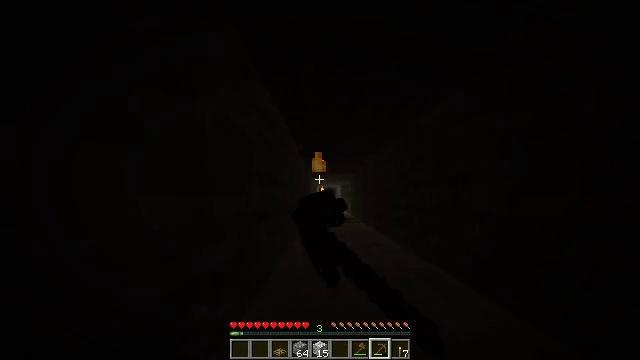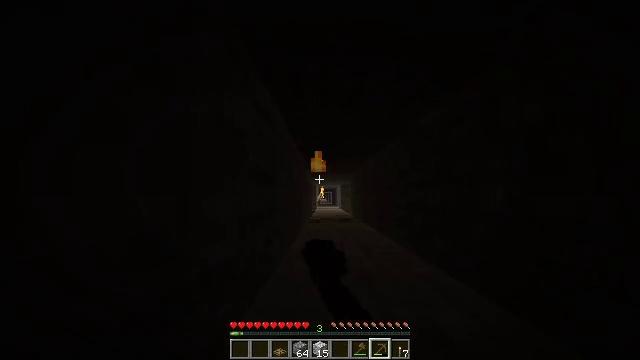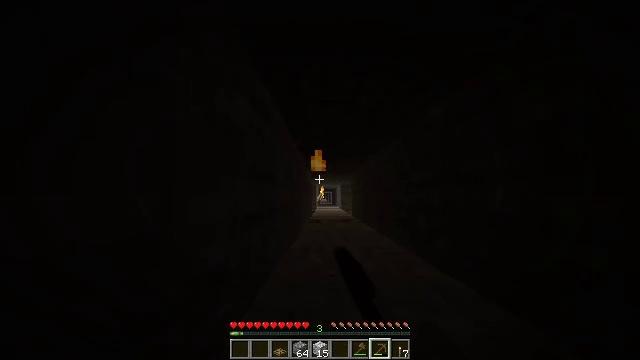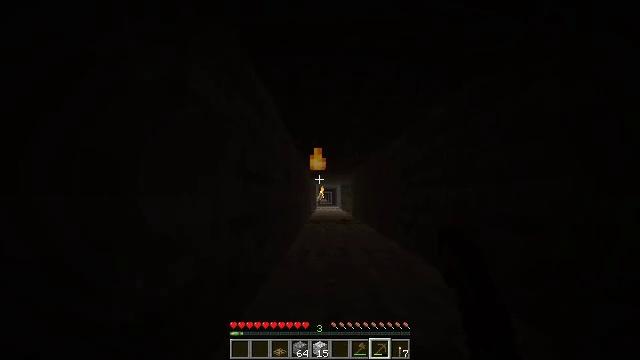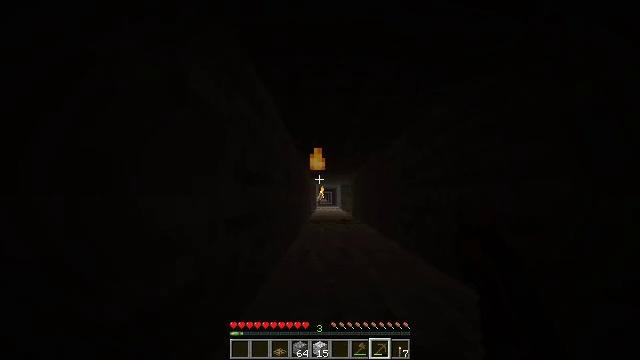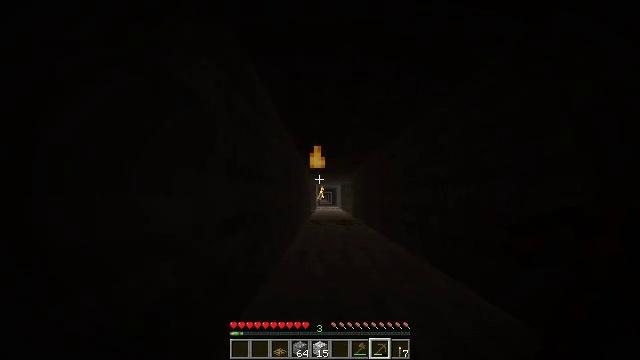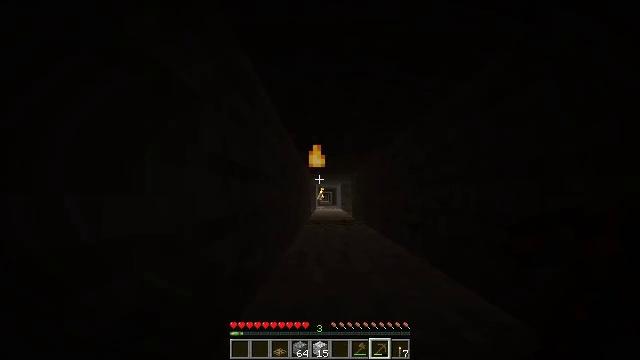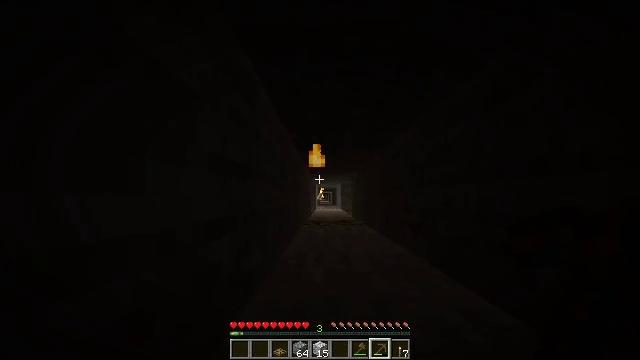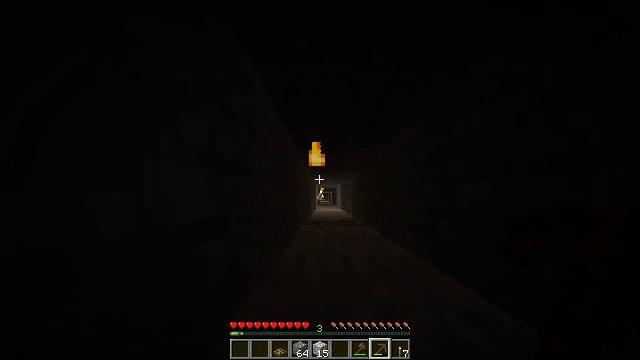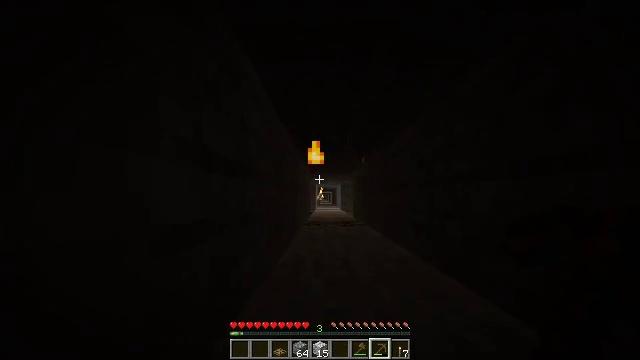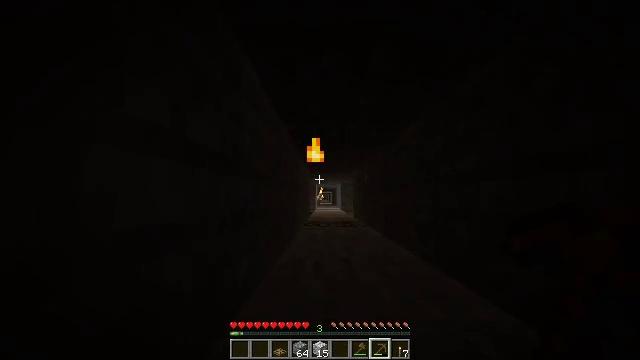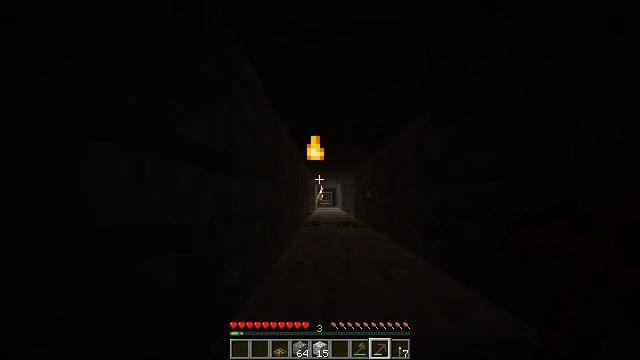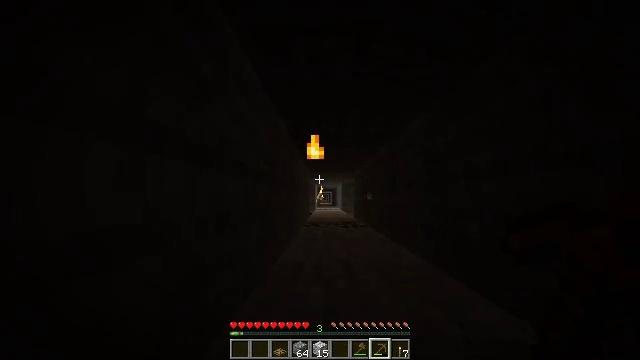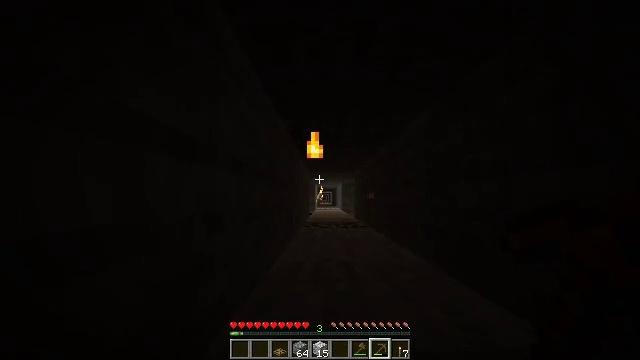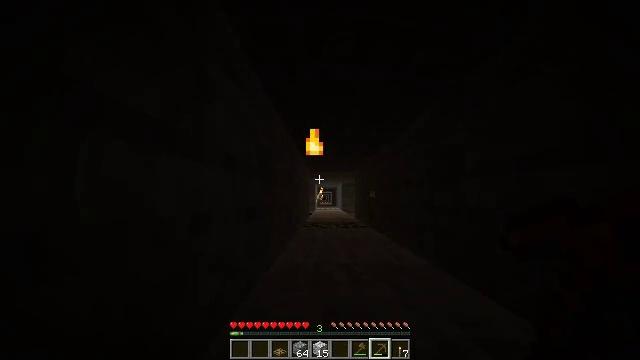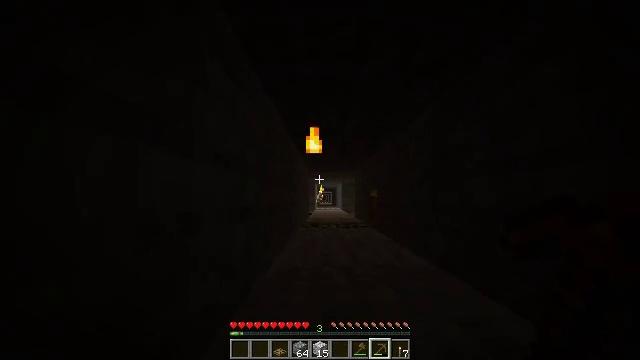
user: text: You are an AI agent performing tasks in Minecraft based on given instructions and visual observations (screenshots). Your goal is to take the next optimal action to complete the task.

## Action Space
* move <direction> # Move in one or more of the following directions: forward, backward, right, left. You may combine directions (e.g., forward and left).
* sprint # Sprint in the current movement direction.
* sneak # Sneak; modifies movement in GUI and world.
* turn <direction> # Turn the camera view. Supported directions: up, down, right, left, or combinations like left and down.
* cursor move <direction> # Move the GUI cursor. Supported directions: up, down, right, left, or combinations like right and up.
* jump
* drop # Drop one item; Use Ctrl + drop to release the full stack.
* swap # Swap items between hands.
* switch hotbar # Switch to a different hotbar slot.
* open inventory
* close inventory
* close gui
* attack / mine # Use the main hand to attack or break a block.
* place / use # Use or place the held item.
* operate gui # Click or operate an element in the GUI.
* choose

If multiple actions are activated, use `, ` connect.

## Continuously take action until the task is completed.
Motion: motion action
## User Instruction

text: Mine the wall torch to remove it.
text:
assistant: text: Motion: move forward, attack / mine
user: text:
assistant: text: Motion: move forward
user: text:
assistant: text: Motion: move forward
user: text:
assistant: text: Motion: move forward
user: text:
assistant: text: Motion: move forward
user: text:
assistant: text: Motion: move forward
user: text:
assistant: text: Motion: move forward
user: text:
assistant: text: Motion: move forward
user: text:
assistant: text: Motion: move forward
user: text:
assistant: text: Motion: move forward
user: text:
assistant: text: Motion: move forward
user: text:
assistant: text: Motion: move forward
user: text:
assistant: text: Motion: move forward
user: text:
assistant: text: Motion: move forward
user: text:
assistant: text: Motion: move forward
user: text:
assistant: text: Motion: move forward
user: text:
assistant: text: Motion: move forward
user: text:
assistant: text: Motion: move forward
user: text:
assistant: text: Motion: move forward
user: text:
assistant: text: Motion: move forward
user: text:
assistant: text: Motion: move forward
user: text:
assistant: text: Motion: move forward
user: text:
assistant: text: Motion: move forward
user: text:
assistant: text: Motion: move forward
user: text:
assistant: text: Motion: move forward
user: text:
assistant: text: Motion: move forward
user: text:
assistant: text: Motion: move forward
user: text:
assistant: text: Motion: move forward
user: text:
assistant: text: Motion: move forward
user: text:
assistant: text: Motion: move forward